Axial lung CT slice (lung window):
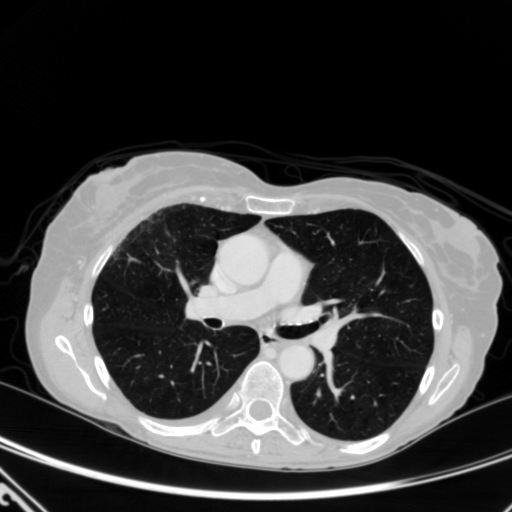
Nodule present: no